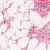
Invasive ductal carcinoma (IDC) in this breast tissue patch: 0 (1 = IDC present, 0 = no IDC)